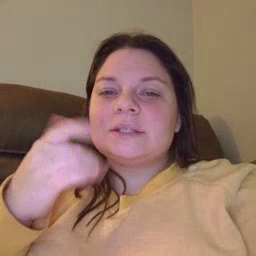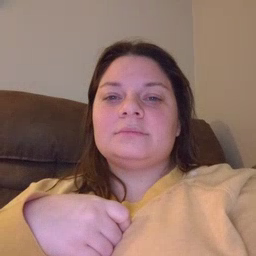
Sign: taste